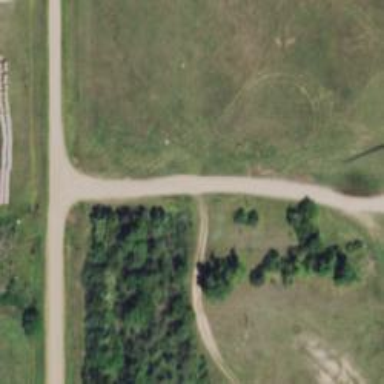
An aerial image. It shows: Road leading to wind farm area designated for service vehicles.